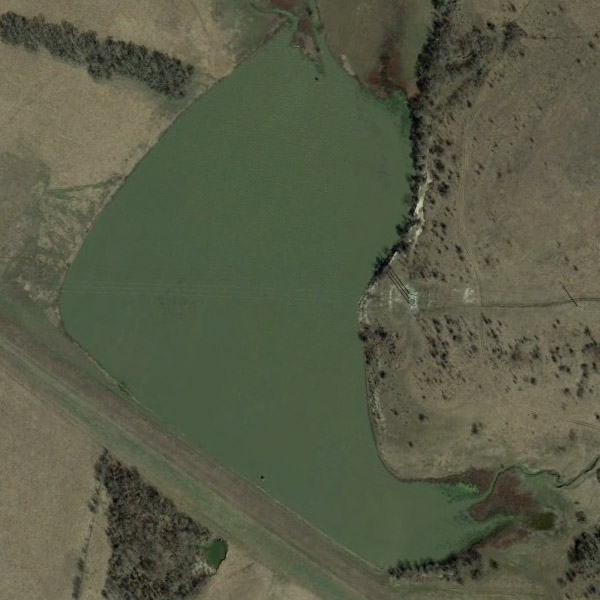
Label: Pond